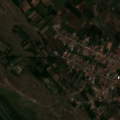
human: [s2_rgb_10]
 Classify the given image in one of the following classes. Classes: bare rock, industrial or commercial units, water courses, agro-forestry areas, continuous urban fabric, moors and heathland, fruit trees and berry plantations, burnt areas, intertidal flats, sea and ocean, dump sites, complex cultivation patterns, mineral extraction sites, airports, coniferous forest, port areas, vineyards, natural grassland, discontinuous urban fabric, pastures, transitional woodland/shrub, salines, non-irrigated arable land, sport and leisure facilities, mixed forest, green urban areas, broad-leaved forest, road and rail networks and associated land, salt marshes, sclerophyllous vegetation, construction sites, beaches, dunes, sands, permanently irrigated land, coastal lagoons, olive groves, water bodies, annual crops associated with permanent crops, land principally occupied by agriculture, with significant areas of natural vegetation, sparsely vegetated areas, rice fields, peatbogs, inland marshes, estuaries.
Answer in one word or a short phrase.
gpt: discontinuous urban fabric, non-irrigated arable land, pastures, land principally occupied by agriculture, with significant areas of natural vegetation, natural grassland, transitional woodland/shrub